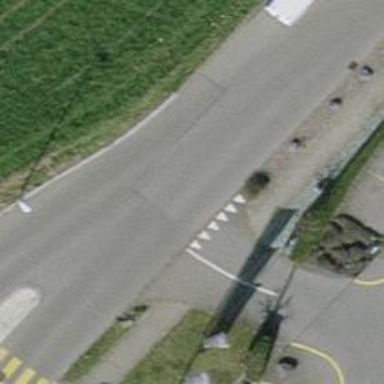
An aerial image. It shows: Sidewalk.